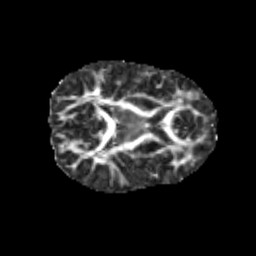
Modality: FA
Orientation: axial
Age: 11
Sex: male
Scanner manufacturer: siemens
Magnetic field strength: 3 T
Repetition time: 3.8 s
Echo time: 0.07 s